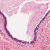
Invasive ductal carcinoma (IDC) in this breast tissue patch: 0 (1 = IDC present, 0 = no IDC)